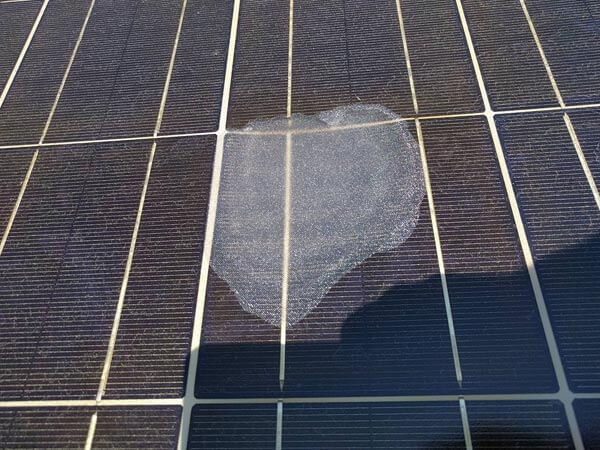
Label: Electrical-damage